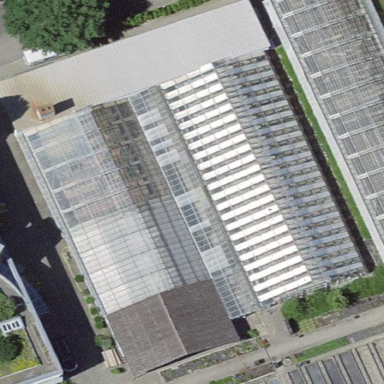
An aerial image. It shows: Greenhouse used for horticulture.